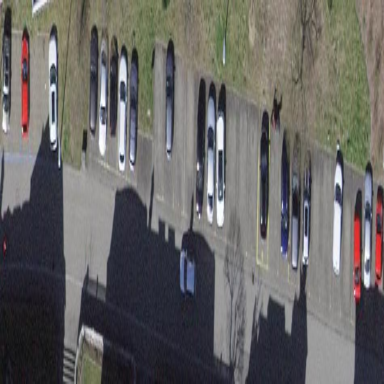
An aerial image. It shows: Street side parking area.